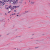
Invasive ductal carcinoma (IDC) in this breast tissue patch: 1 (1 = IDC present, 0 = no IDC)